Question: I have a LinearLayout with an another Linearlayout inside. In the second LinearLayout I've got 3 ImageViews but they are all stretched as you can see in the picture.

Here is my xml code:
'''
<?xml version="1.0" encoding="utf-8"?>
<LinearLayout xmlns:android="http://schemas.android.com/apk/res/android"
android:layout_width="match_parent"
android:layout_height="fill_parent"
android:layout_margin="10dp"
android:orientation="vertical" >
<TextView
android:id="@+id/contact_data"
android:layout_width="match_parent"
android:layout_height="0dp"
android:layout_weight="1"
android:background="@drawable/bubble"
android:gravity="center"
android:padding="10sp"
android:text="@string/contact_data"
android:textColor="#000000" />
<View
android:layout_width="match_parent"
android:layout_height="1dp"
android:layout_margin="10dp"
android:background="@android:color/darker_gray" />
<LinearLayout
android:layout_width="match_parent"
android:layout_height="wrap_content"
android:orientation="horizontal" >
<ImageView
android:id="@+id/phonenumber"
android:layout_width="match_parent"
android:layout_height="fill_parent"
android:layout_weight="1"
android:background="@drawable/phone"
android:clickable="true"
android:onClick="onClick" />
<ImageView
android:id="@+id/emailaddress"
android:layout_width="match_parent"
android:layout_height="fill_parent"
android:layout_weight="1"
android:background="@drawable/email"
android:clickable="true"
android:onClick="onClick" />
<ImageView
android:id="@+id/internetaddress"
android:layout_width="match_parent"
android:layout_height="fill_parent"
android:layout_weight="1"
android:background="@drawable/internet"
android:clickable="true"
android:onClick="onClick" />
</LinearLayout>
</LinearLayout>
'''
What's the problem?
PS: I have 3 sizes of each picture: 32x32 in drawable-ldpi, 48x48 in drawable-mdpi and 64x64 in drawable-hdpi.
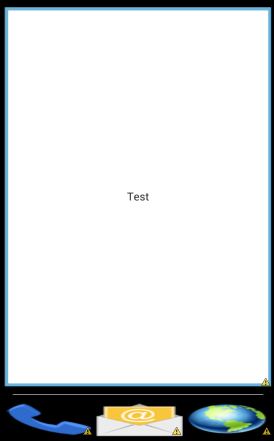
Answer: You're currently setting each ImageView's dimensions to 'android:layout_width="match_parent"' and 'android:layout_height="fill_parent"'.
Are you sure that you don't want to be using 'wrap_content'?
Also, note that <URL>, and has been deprecated since API level 8.
---
On further inspection, you're also setting the of the ImageView's instead of the , the latter of which will do a much better maintaining aspect ratios.